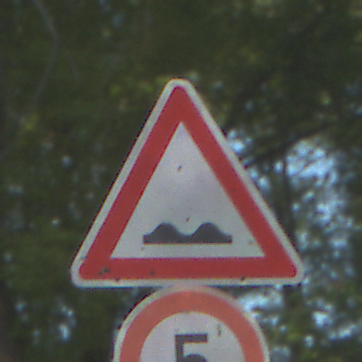
Verkehrszeichen: UnebeneFahrbahn
Zusatzzeichen unten: Geschwindigkeit5
Umgebung: Outdoor, Nature
Tageszeit: MorningAfternoon
Wetter: PartlyCloudy
Licht: Natural
Jahreszeit: NotSpecified
Kontrast: HighContrast